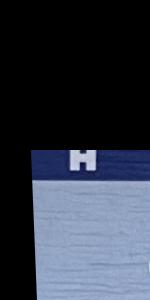
Label: Empty